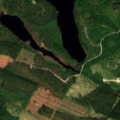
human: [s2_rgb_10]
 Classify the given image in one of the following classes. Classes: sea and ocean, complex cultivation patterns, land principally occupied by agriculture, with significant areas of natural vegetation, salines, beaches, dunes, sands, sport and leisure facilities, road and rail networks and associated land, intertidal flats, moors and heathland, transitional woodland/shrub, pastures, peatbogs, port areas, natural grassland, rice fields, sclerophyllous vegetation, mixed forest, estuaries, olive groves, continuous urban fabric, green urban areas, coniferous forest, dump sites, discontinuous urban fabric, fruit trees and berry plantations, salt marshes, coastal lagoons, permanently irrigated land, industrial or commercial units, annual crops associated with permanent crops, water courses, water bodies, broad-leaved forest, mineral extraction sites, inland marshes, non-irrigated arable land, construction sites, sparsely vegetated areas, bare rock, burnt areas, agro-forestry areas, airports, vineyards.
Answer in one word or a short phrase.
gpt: coniferous forest, mixed forest, transitional woodland/shrub, water bodies